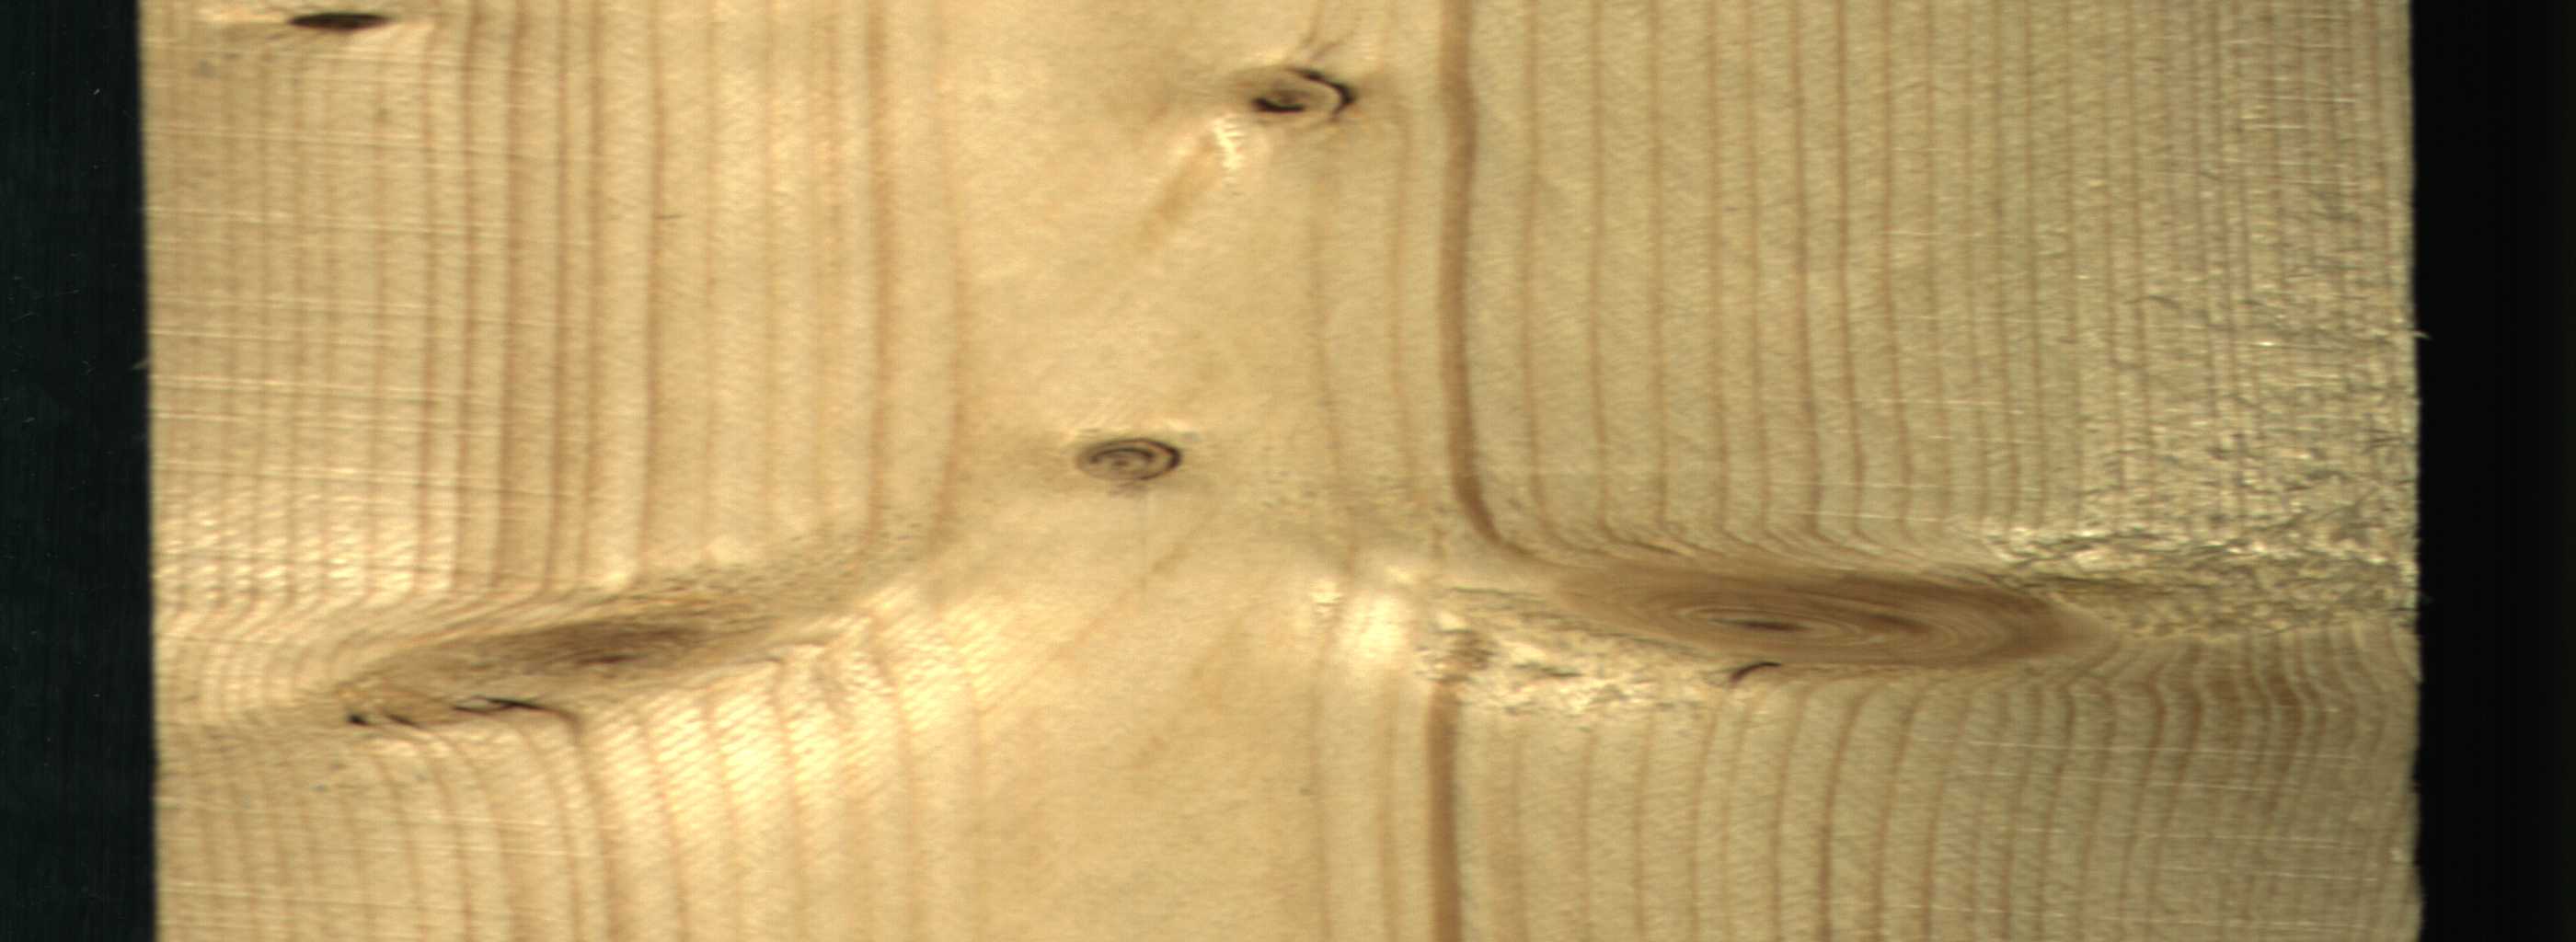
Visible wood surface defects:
Dead_Knot
Dead_Knot
Live_Knot
Live_Knot
Live_Knot